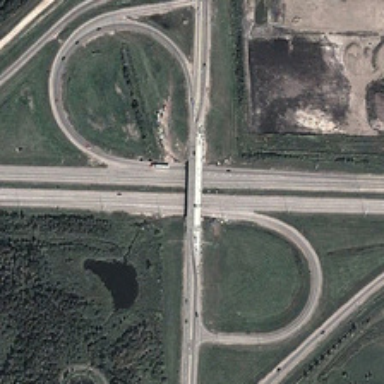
This is road, grassland, trees and lakes .